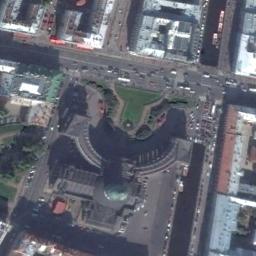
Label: church